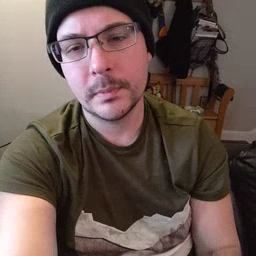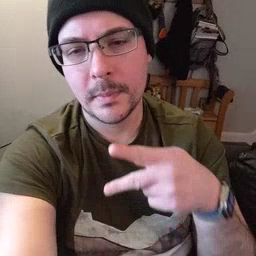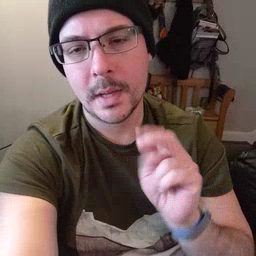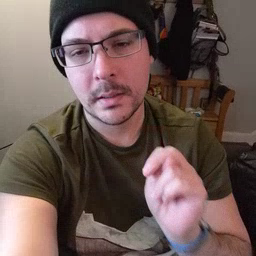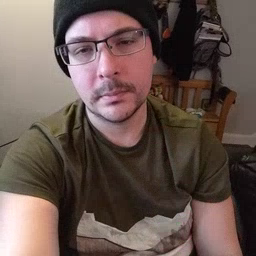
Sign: pen